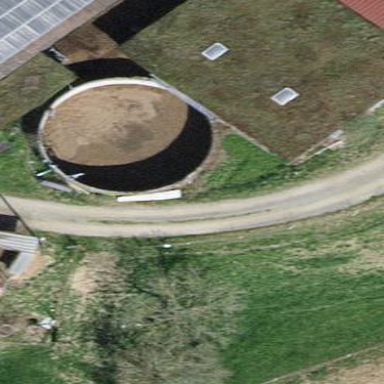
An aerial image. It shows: Storage tank with man-made structure.